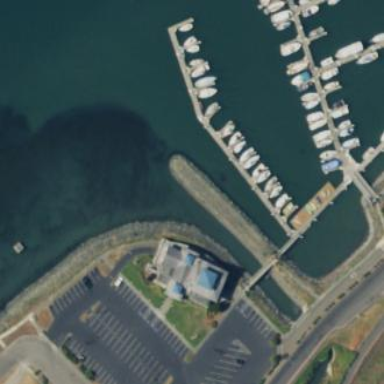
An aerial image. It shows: Breakwater structure.